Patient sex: M
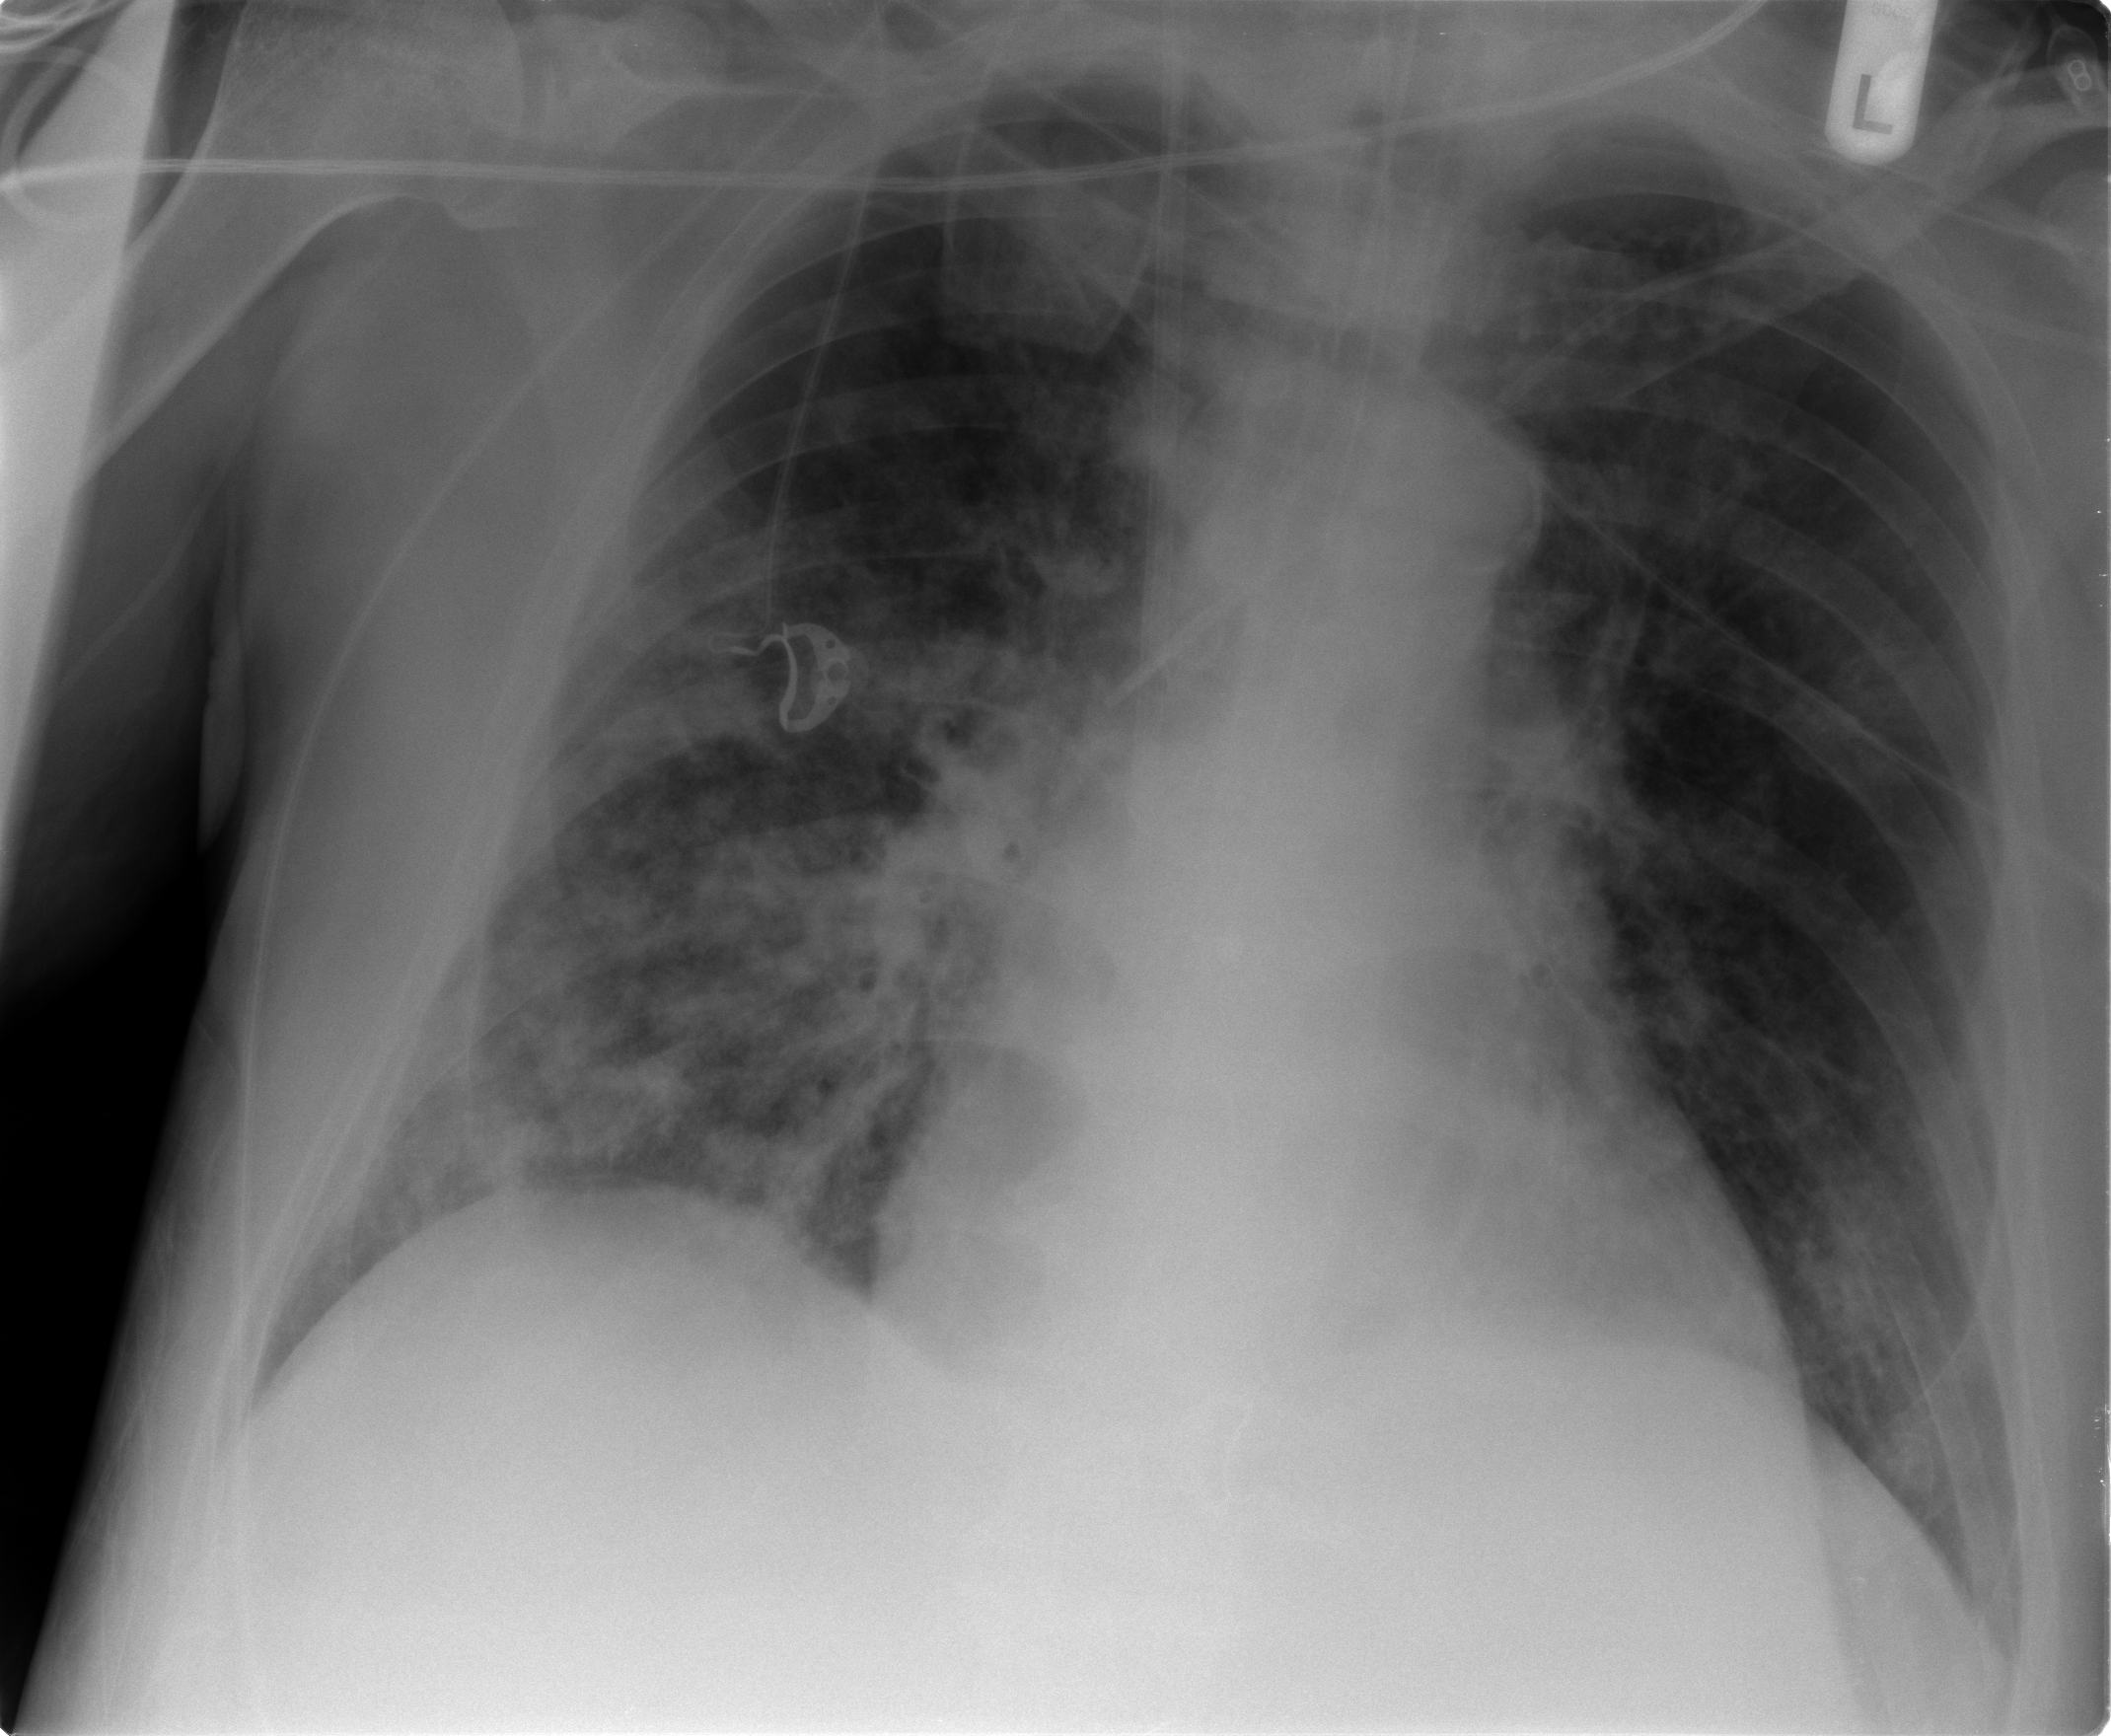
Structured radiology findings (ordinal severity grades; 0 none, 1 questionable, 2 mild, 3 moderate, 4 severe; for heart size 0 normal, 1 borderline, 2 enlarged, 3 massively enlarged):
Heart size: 2
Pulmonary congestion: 2
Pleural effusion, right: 0
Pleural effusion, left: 0
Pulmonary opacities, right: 3
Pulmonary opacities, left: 2
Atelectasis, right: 2
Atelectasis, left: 2